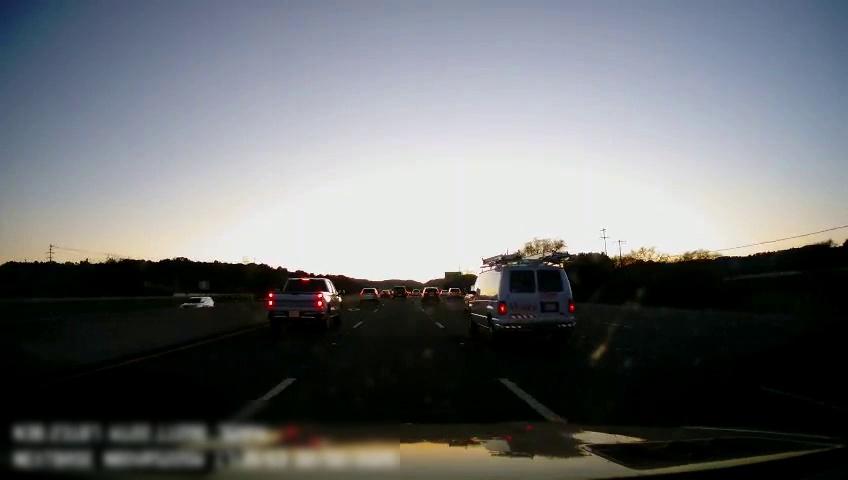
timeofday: Dusk/Dawn/Twilight
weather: Sunny
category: Drivable Space
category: Vehicles | Car
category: Vehicles | SUV
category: Vehicles | Van
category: Vehicles | Car
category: Vehicles | SUV
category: Vehicles | Truck
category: Vehicles | Car
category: Vehicles | Car
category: Lanes | Alternate Lane
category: Lanes | Current Lane
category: Lanes | Current Lane
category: Lanes | Alternate Lane
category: Lanes | Alternate Lane